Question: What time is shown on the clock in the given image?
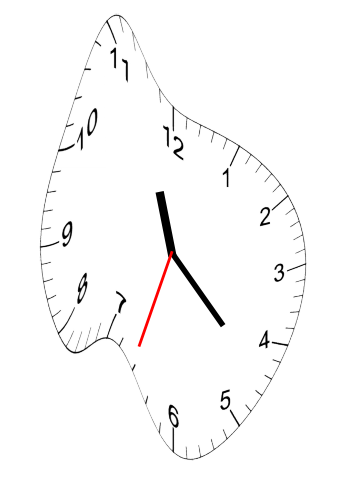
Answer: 11:22:33